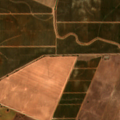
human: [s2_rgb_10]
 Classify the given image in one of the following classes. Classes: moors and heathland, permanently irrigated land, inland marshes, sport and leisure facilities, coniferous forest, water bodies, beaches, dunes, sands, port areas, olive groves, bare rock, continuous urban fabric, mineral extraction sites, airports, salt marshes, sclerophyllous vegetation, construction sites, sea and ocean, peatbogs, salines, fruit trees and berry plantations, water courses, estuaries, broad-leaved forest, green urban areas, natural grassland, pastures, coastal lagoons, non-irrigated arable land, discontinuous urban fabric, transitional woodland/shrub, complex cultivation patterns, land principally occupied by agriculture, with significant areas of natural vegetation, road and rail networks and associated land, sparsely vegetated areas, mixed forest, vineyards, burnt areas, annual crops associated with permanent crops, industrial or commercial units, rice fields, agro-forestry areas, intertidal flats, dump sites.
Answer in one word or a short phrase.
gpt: permanently irrigated land, olive groves, agro-forestry areas